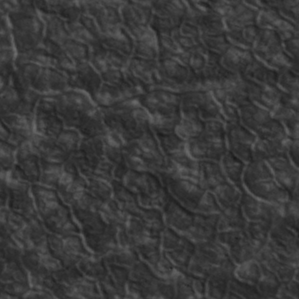
Label: non_frost